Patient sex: M
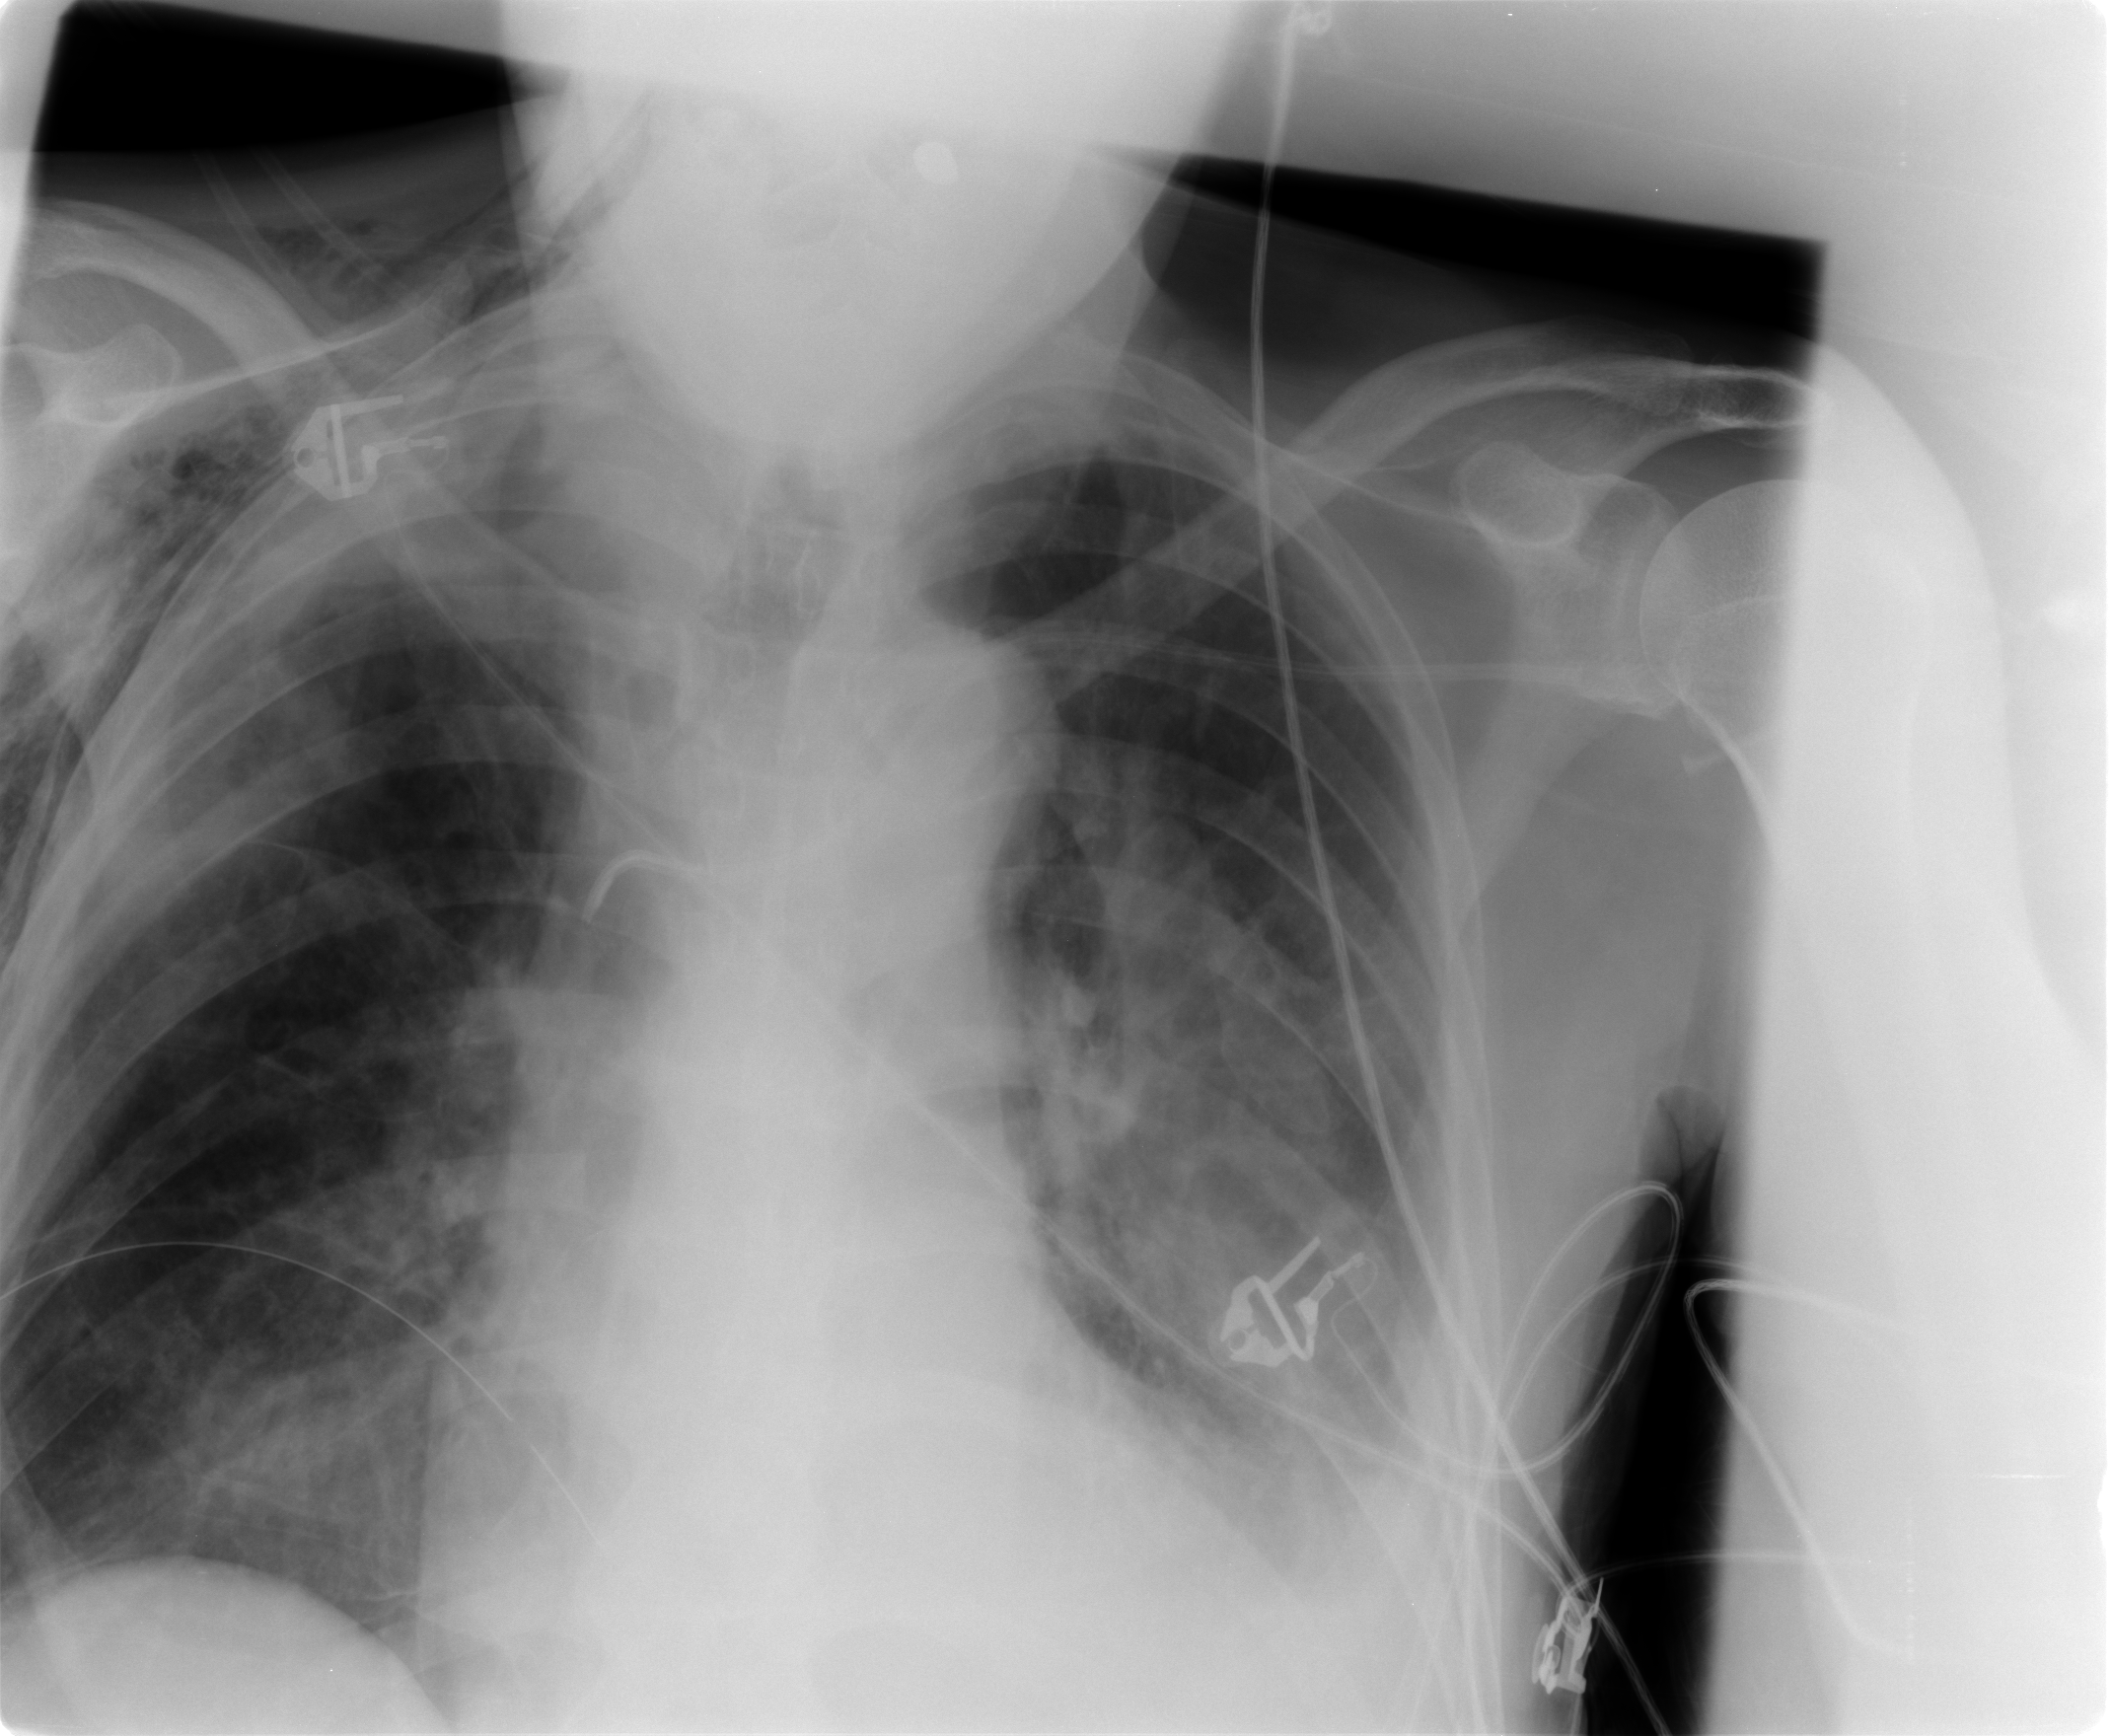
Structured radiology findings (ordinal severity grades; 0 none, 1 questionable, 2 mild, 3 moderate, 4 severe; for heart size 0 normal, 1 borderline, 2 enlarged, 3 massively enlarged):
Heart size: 2
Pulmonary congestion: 1
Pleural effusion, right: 0
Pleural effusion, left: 2
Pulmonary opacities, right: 1
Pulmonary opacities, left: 2
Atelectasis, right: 2
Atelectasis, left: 3